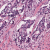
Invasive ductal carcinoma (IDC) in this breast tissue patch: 1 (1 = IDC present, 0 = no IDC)